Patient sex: M
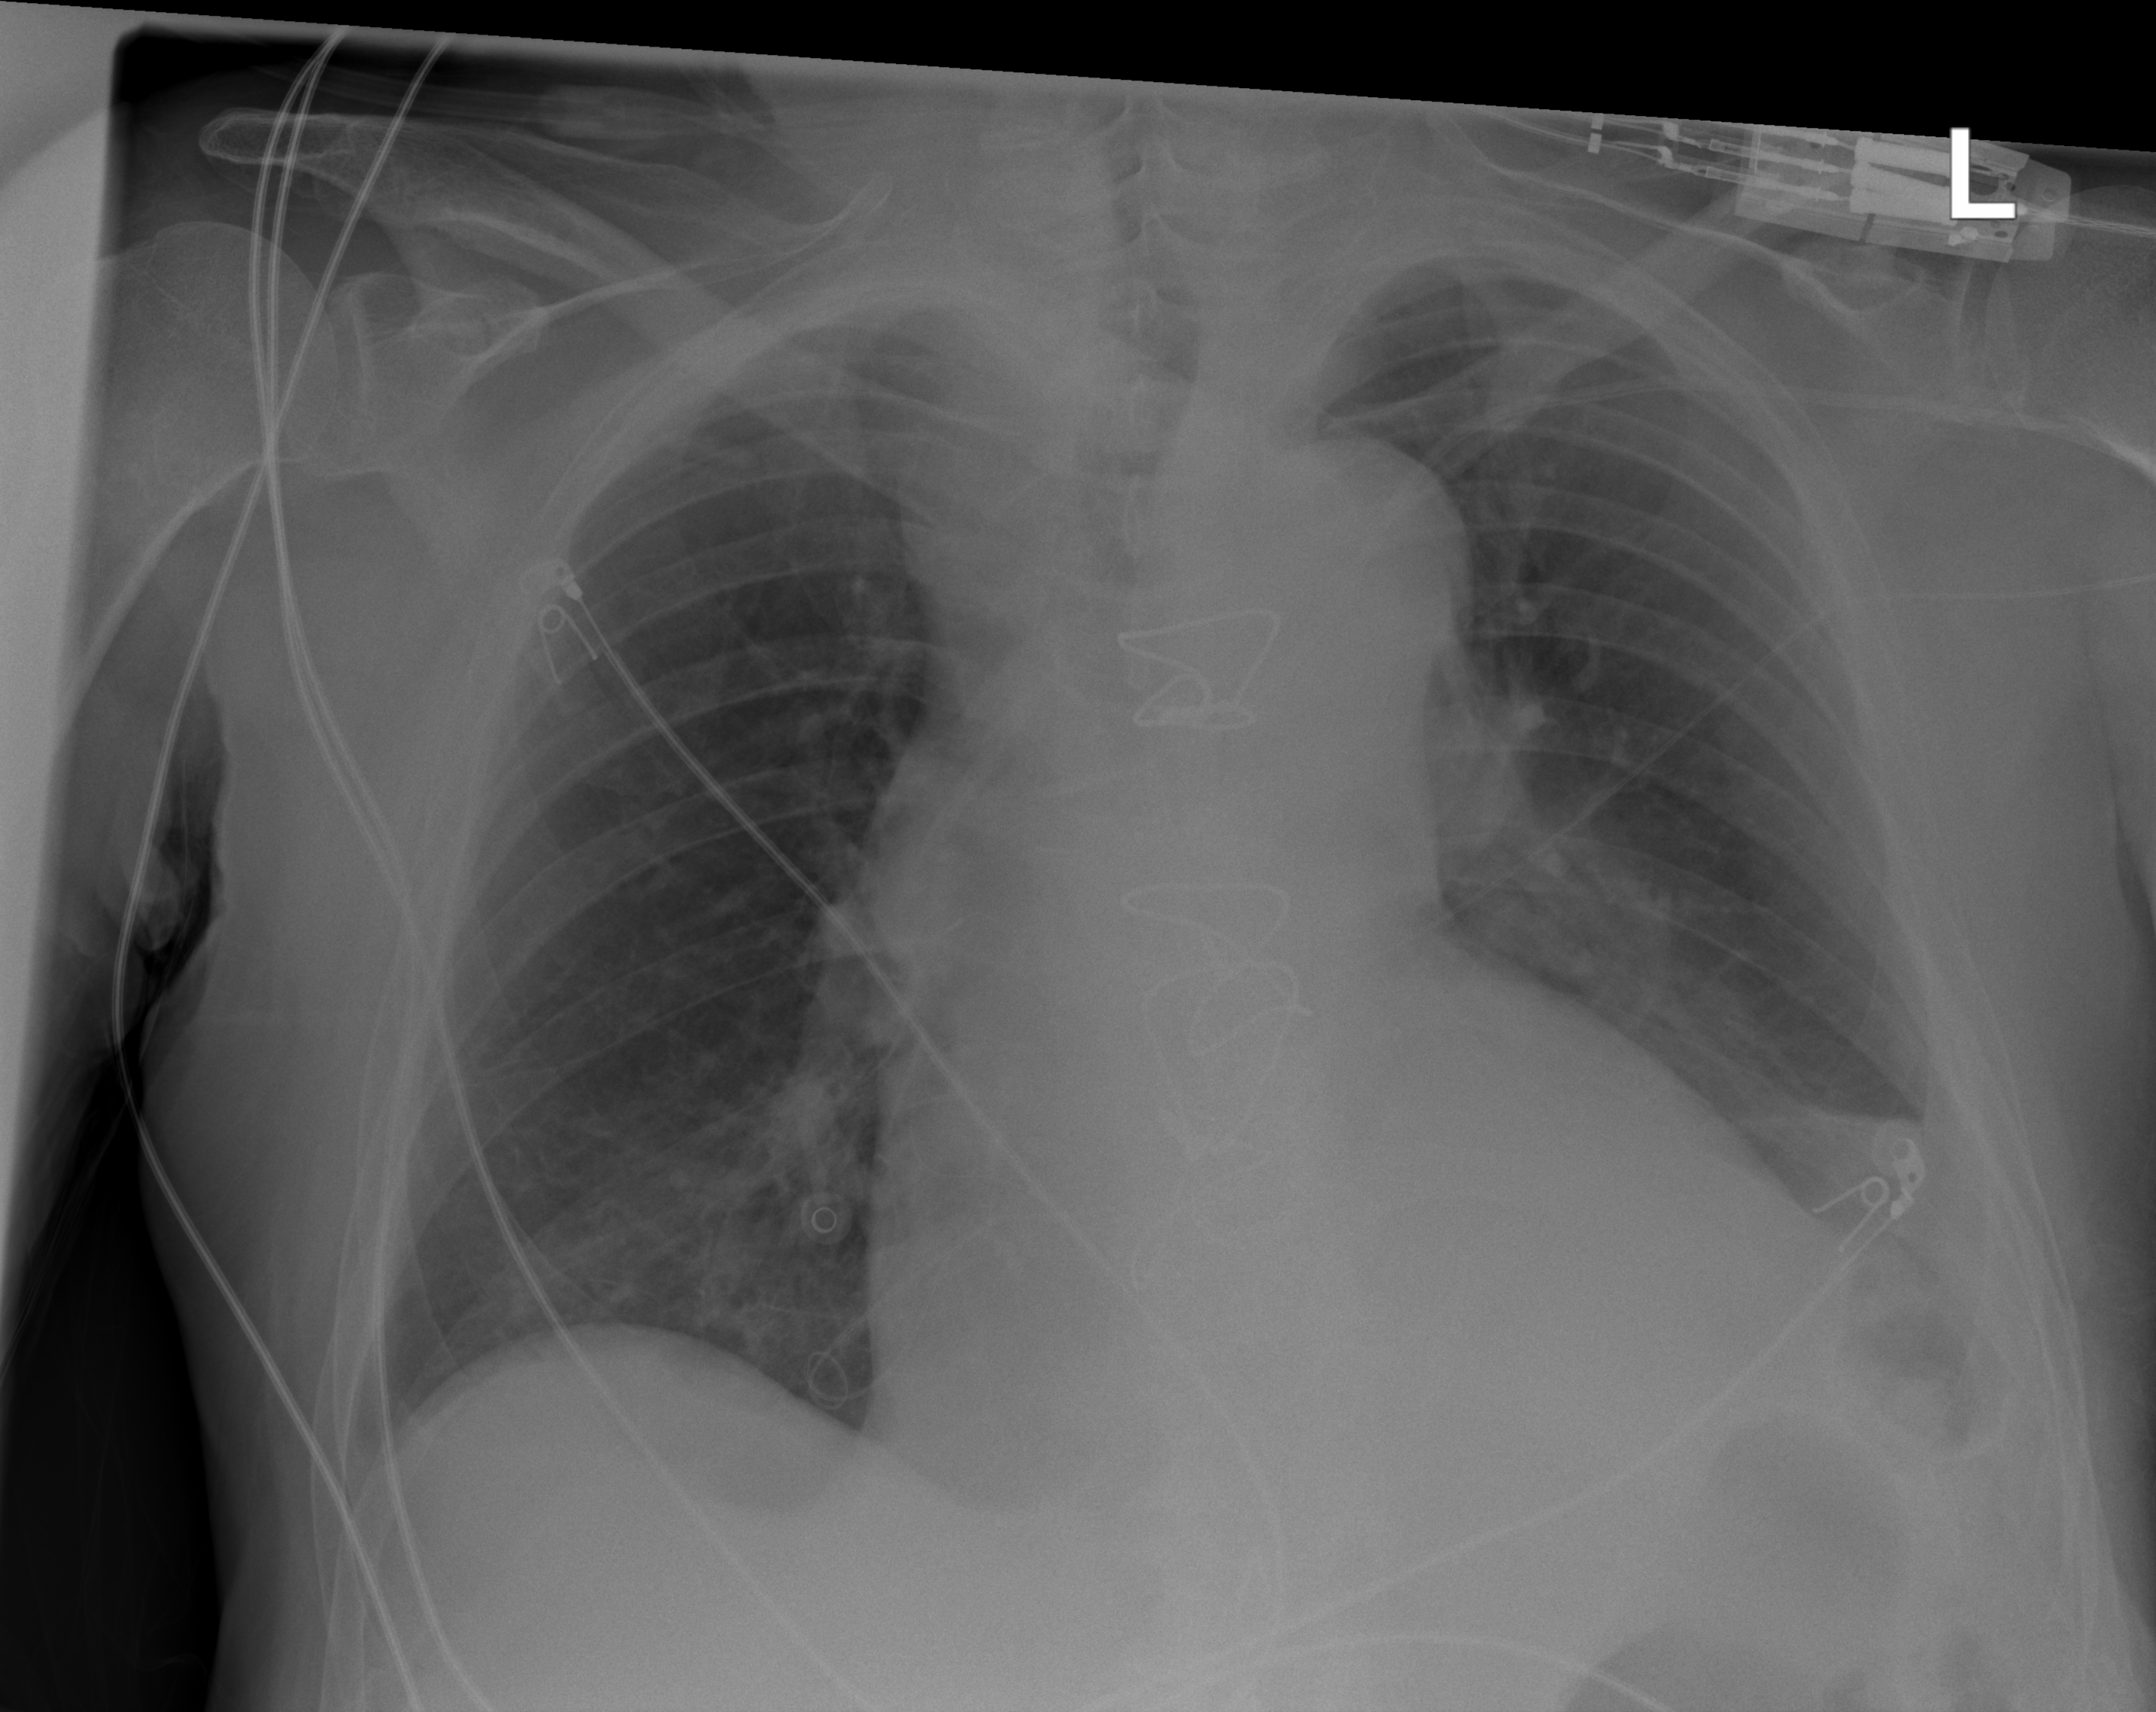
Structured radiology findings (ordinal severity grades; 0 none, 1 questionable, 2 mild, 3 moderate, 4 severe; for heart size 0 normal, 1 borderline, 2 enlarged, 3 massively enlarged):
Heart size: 2
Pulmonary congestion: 2
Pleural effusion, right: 0
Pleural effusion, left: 2
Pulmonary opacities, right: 0
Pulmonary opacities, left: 0
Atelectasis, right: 0
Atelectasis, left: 2